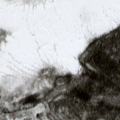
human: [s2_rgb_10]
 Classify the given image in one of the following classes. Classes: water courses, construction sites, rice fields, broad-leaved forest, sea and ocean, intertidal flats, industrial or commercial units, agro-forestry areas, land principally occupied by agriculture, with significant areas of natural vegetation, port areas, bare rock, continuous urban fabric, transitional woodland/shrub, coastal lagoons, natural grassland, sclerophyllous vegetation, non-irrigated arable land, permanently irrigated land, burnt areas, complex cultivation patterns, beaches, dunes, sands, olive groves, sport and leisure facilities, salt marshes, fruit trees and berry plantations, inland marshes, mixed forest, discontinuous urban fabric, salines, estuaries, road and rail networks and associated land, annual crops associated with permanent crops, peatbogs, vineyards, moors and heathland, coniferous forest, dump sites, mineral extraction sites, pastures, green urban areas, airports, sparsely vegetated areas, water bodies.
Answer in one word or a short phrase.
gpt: coniferous forest, transitional woodland/shrub, peatbogs